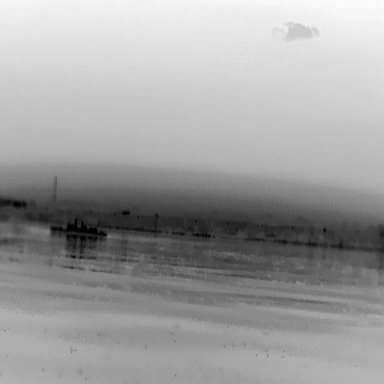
There is a warship in the infrared image.